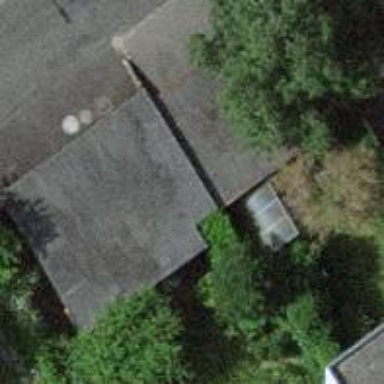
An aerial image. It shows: Group of garages.